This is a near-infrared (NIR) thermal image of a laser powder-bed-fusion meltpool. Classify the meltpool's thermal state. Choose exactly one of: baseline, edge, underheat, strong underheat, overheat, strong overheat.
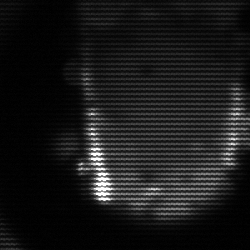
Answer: baseline